Question: My data has a single ticket record with a Slot field to identify how long the ticket will take.
I don't know how to have the empty date fields populate with the data above based on how many 30 min slots there in the ticket.
I want to replicate the SCHED_START AND SCHED_END dates from the ticket row to the other DATEDATE rows.

Here's my query that produces this data:
> '''
SELECT DATEDATE
'''
'''
,TICKET_ID
,TECH
,TICK_TYPE
,SCHED_START
,SCHED_END
,PREV_DATE
,SLOTS
,SLOT_MINUTES
FROM DATES_TICKETS
ORDER BY DATEDATE, TECH
'''
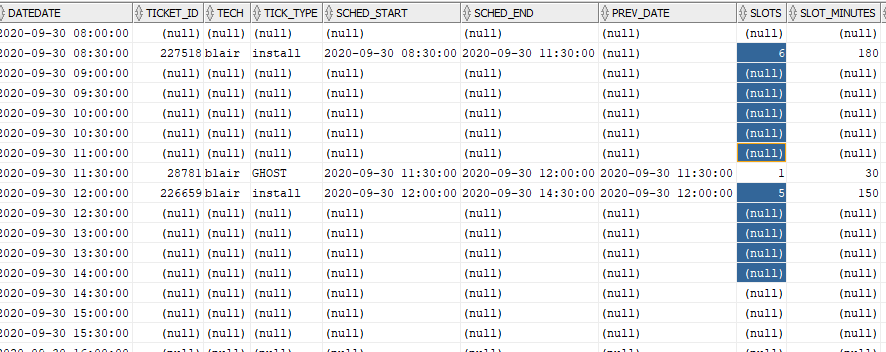
Answer: If I understand correctly, you want 'last_value(ignore nulls)':
'''
select t.*,
last_value(sched_start ignore nulls) over (order by datedate),
. . .
from t;
'''
Not all databases support this SQL standard functionality.